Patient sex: M
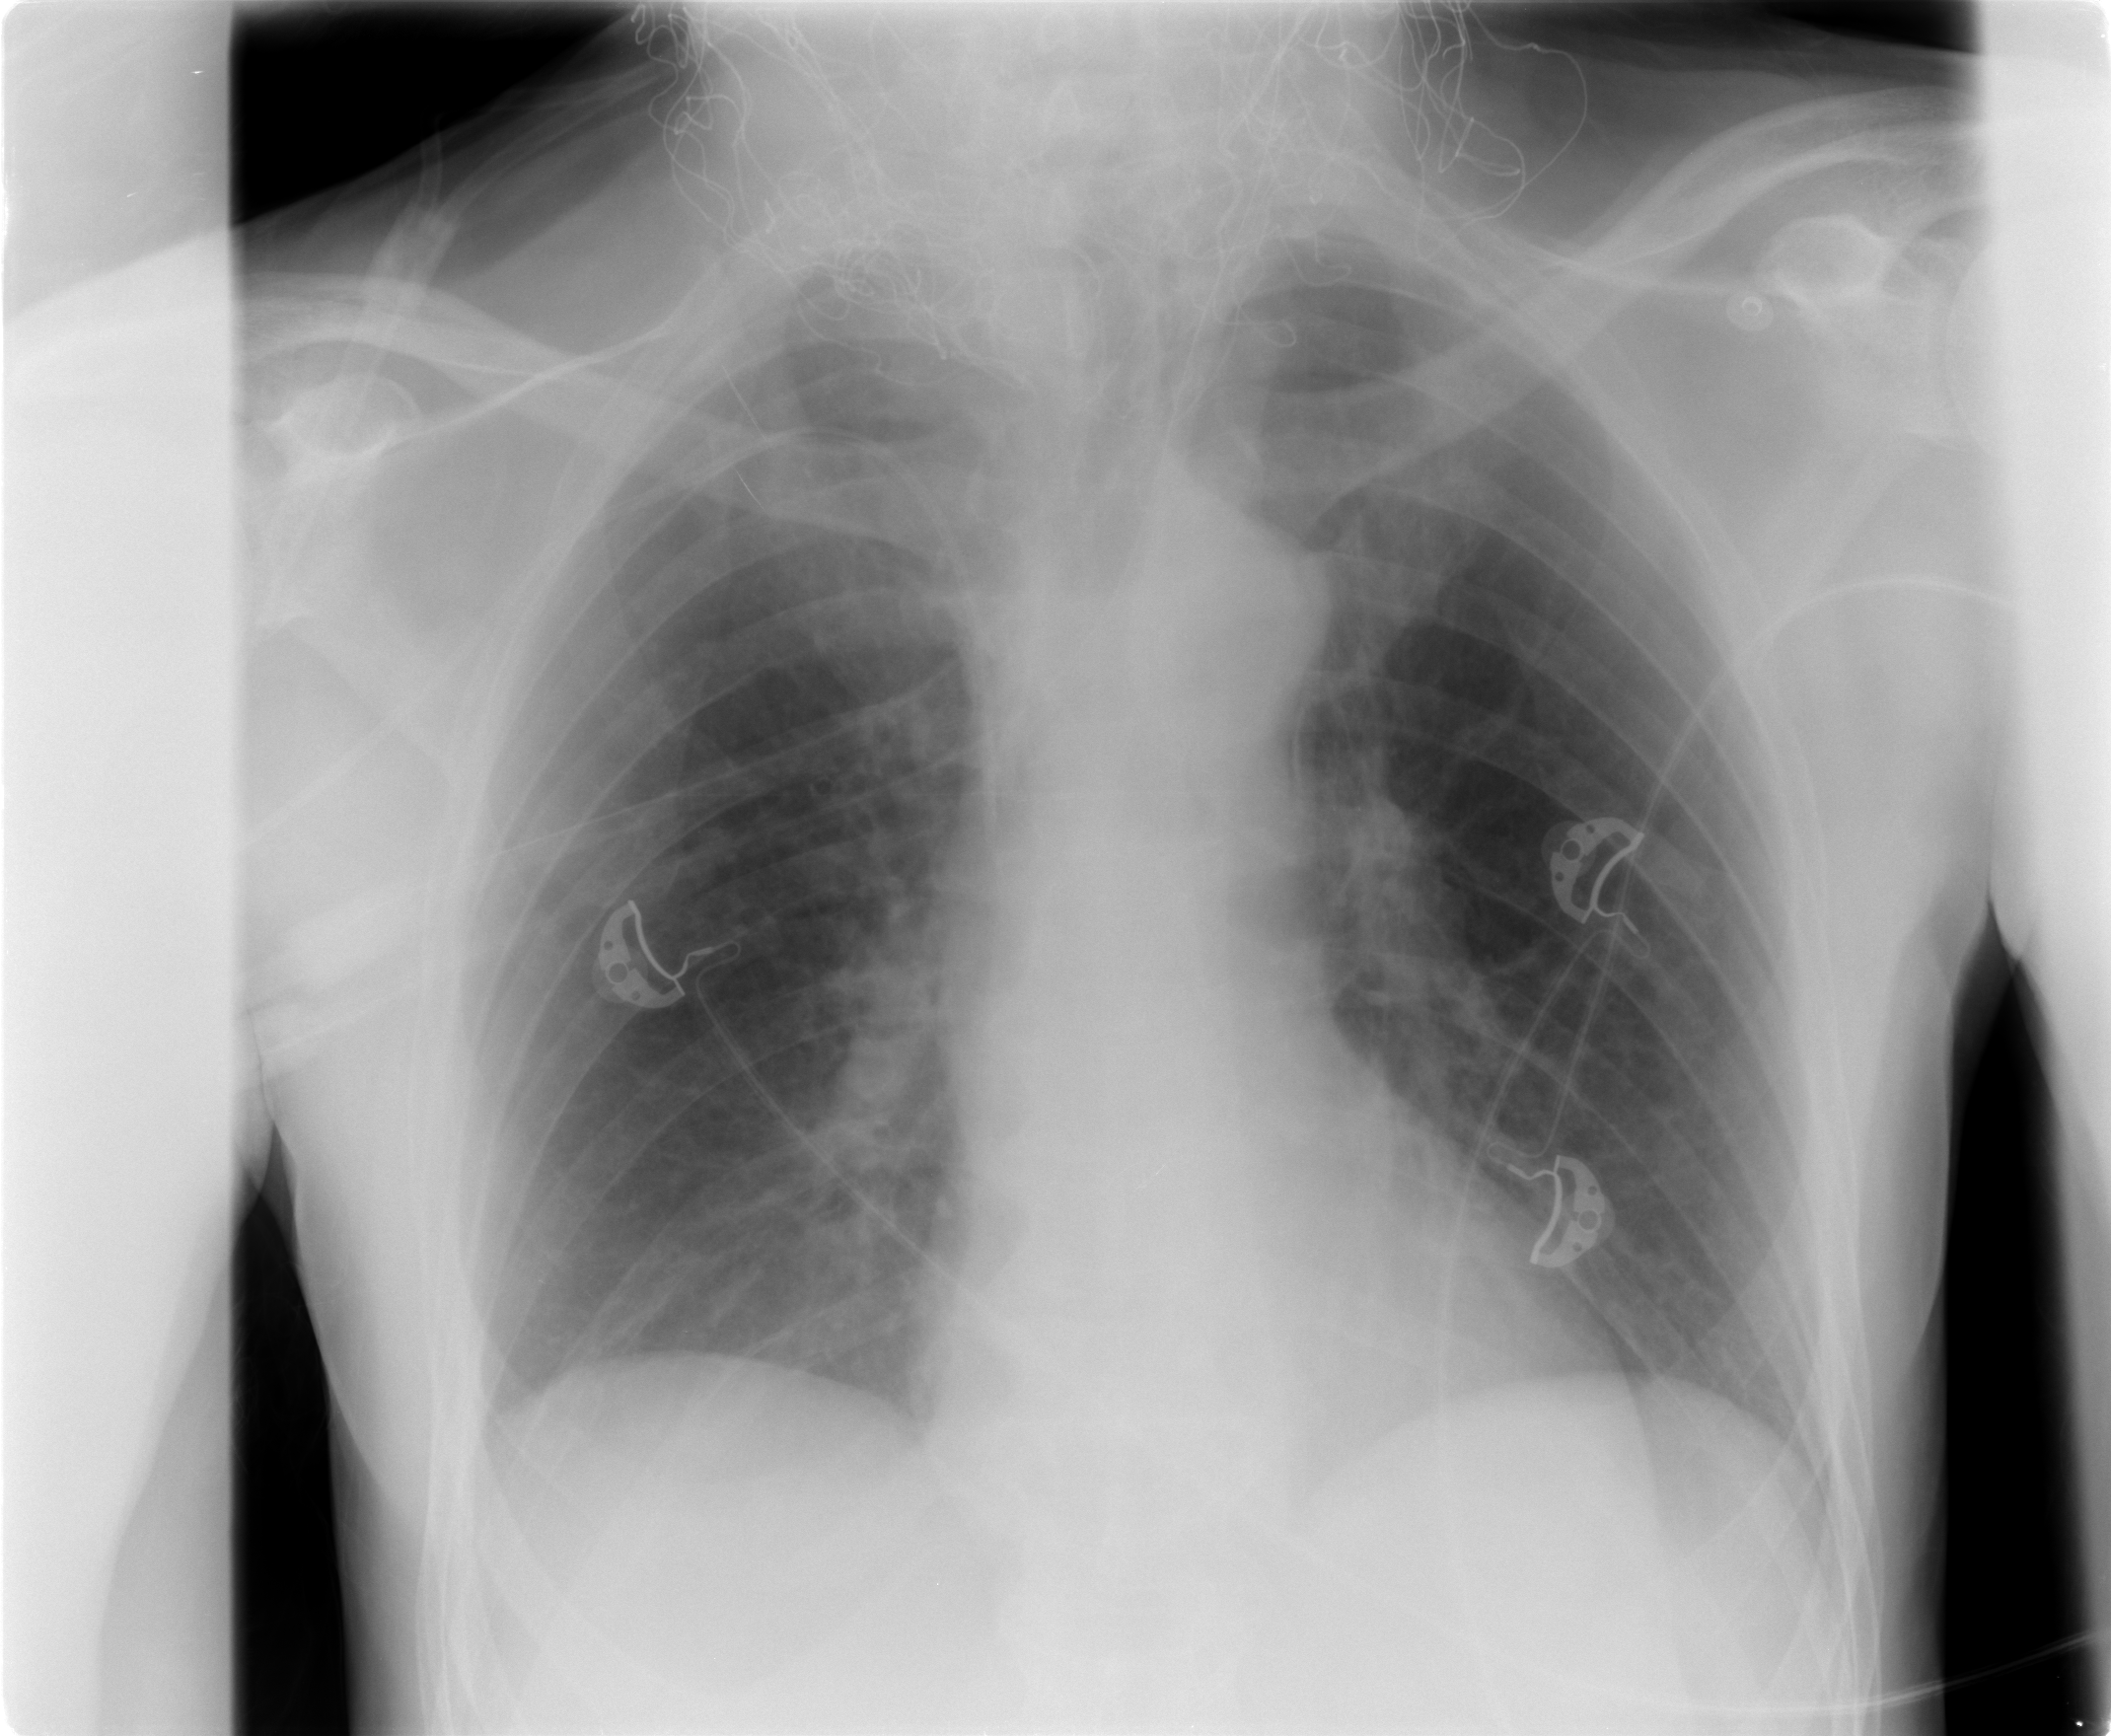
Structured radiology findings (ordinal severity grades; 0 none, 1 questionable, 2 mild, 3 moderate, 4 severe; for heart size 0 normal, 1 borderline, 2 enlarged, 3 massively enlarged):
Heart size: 0
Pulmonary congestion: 2
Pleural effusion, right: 0
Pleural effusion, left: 0
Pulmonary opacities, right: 0
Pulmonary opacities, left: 0
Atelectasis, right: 0
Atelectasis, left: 0